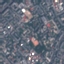
Label: Residential